【题型】填空题　【知识点】解析几何　【难度】easy
已知复数\(z\)满足\(z + \overline{z} + |z| = 0\)，则\(|z - 1 - 2\text{i}|\)（\(\text{i}\)是虚数单位）的最小值为\underline{\quad\quad}.
【解答】
\noindent
【答案】$\boldsymbol{\dfrac{2+\sqrt{3}}{2}}$

\vspace{1em}
\noindent
【详解】设$z = x + y\text{i}$，$\overline{z} = a - b\text{i}$，

则由$z + \overline{z} + |z| = 0$可得：$2x + \sqrt{x^2 + y^2} = 0$，（$x \leq 0$），

则$y^2 = 3x^2$，即$y = \sqrt{3}x$或$y = -\sqrt{3}x$（$x \leq 0$）。

$|z - 1 - 2\text{i}|$的几何意义为射线上的点与$(1,2)$的距离，

结合图像可知：$(1,2)$到$y = -\sqrt{3}x$的距离即为最小值，

最小值为：$\dfrac{2 + \sqrt{3}}{2}$，

故答案为：$\boldsymbol{\dfrac{2 + \sqrt{3}}{2}}$
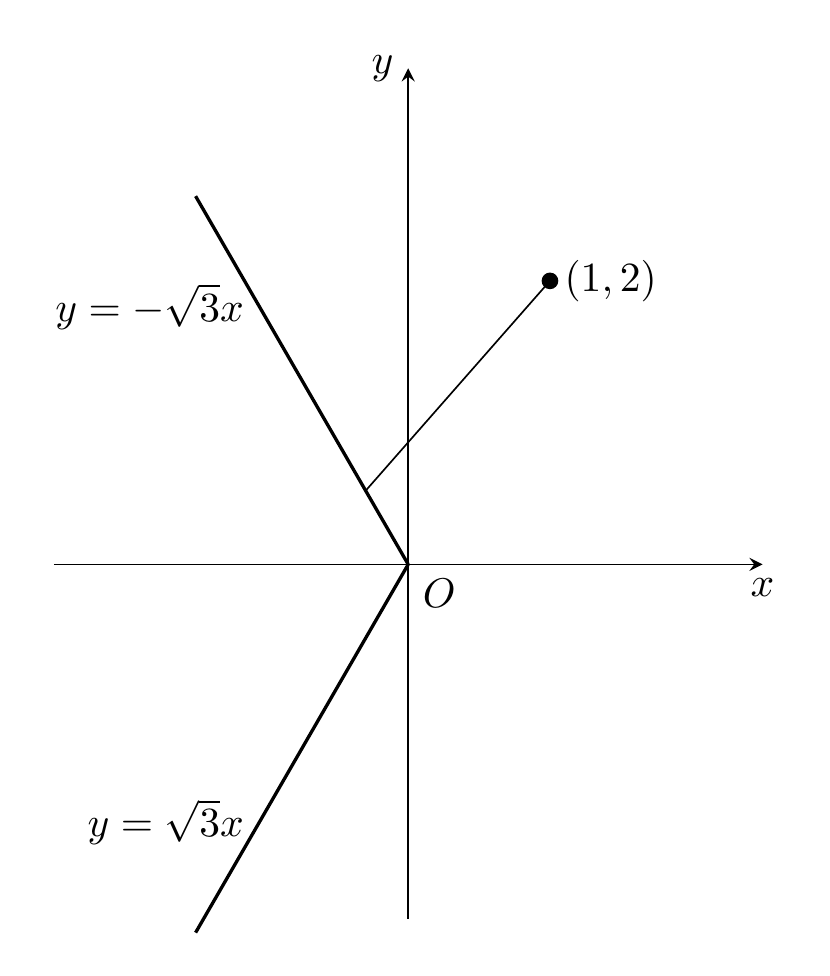